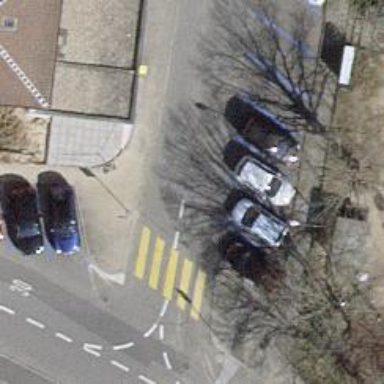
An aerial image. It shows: Uncontrolled road crossing.